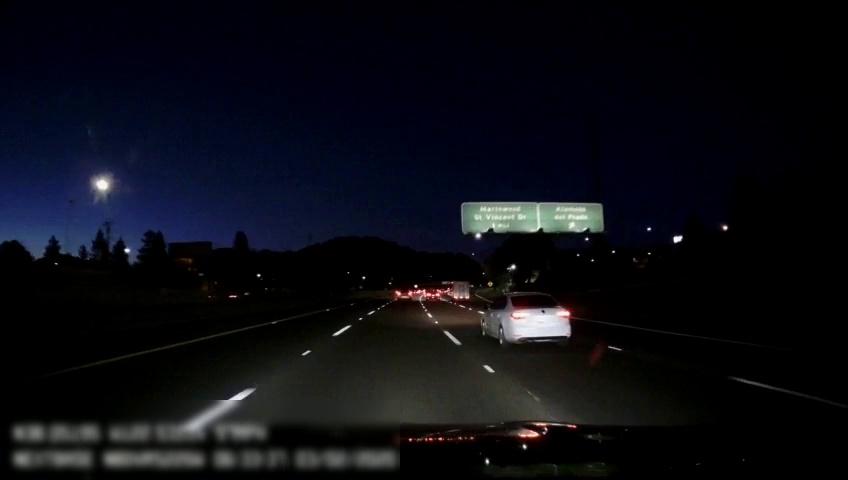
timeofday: Night
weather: Other
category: Drivable Space
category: Vehicles | Other LV
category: Vehicles | Car
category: Vehicles | SUV
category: Vehicles | Car
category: Lanes | Alternate Lane
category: Lanes | Current Lane
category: Lanes | Current Lane
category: Lanes | Alternate Lane
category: Lanes | Alternate Lane
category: Traffic | Signs
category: Traffic | Signs